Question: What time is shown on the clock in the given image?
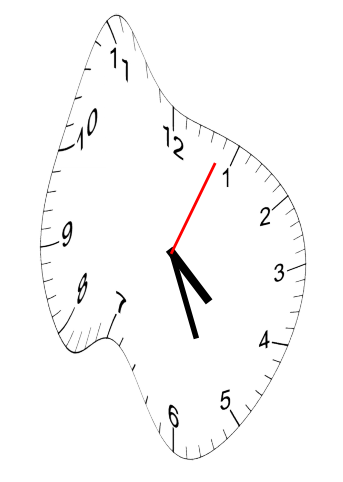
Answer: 04:26:04